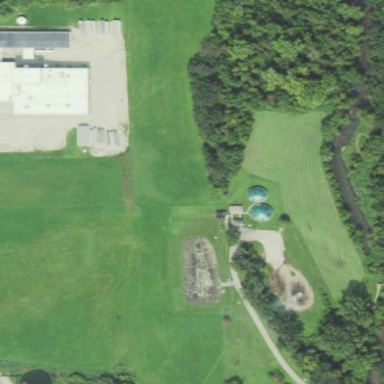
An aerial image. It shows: View of wastewater plant.